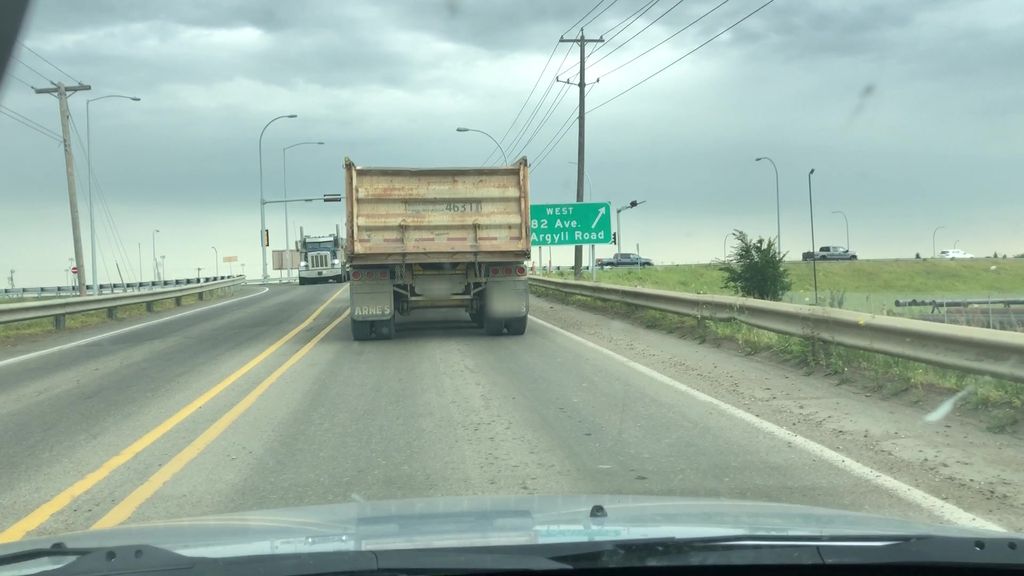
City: edmonton